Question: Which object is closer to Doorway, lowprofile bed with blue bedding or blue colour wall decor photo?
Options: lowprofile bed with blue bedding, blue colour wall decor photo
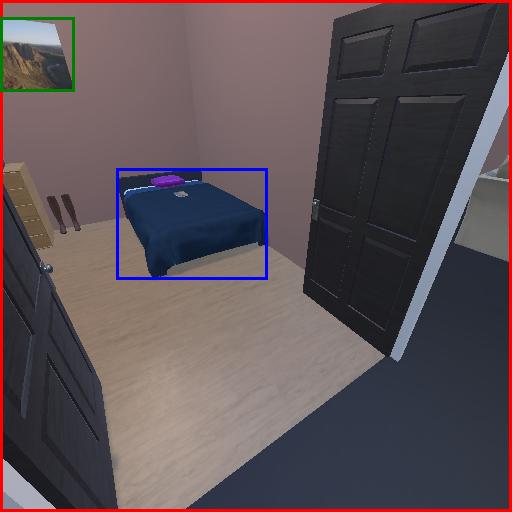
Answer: lowprofile bed with blue bedding